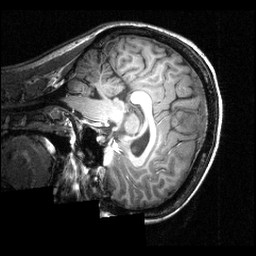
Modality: T1w
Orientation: sagittal
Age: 21
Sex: female
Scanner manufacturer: siemens
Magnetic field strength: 3.951 T
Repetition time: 1.5 s
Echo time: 0.00335 s